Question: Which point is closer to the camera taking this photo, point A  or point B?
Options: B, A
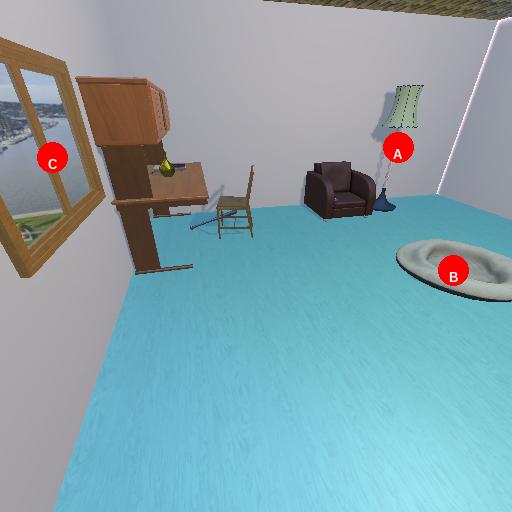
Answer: B